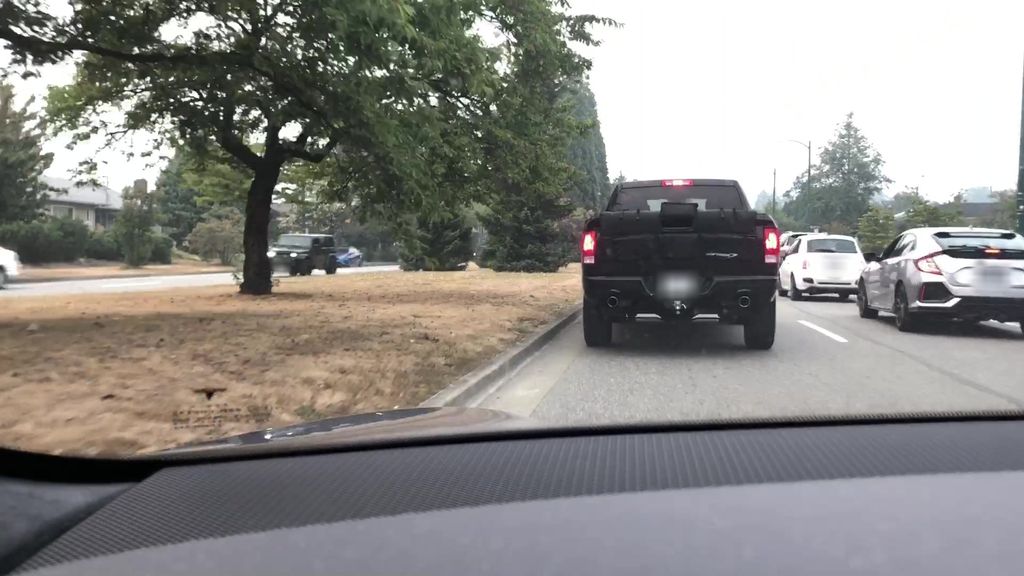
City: vancouver